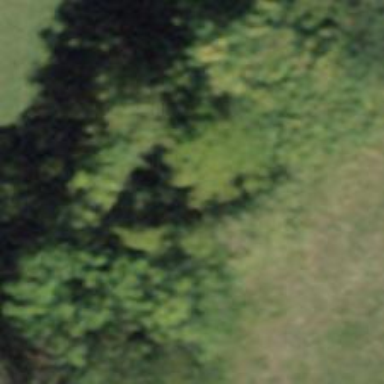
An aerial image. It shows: Row of trees in natural setting.